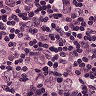
Metastatic tissue present: yes